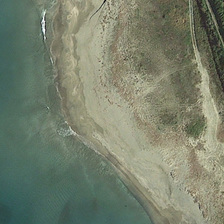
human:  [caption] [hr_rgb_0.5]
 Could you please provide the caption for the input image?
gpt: khaki beach is between green trees and blue ocean .

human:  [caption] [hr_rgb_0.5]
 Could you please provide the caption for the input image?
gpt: khaki beach is between green trees and blue ocean .

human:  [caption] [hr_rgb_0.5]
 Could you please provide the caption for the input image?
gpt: khaki beach is between green trees and blue ocean .

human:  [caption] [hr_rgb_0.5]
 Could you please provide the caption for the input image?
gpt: khaki beach is between green trees and blue ocean .

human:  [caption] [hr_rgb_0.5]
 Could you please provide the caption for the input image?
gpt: khaki beach is between green trees and blue ocean .